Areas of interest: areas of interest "Soccer Field"
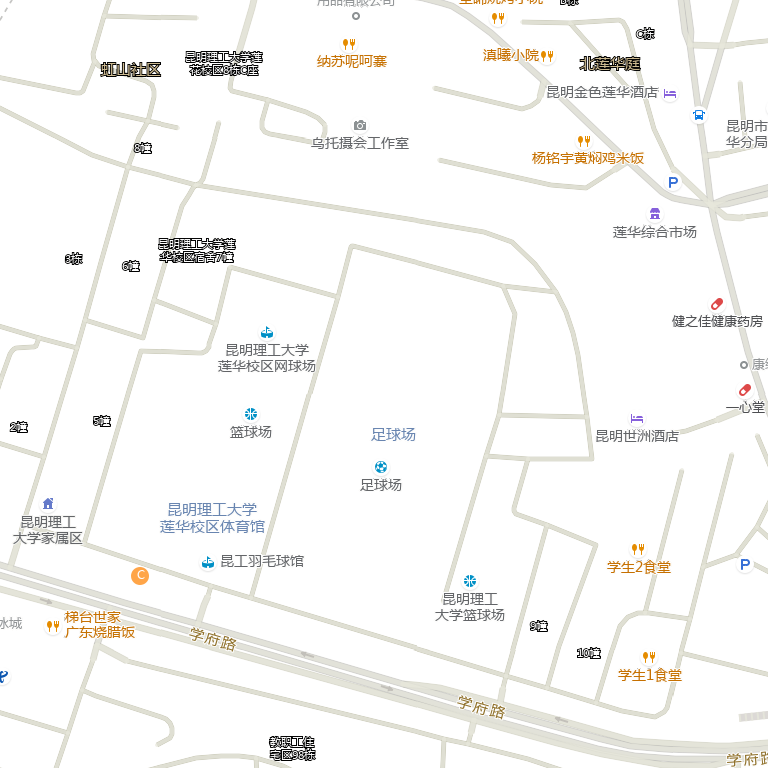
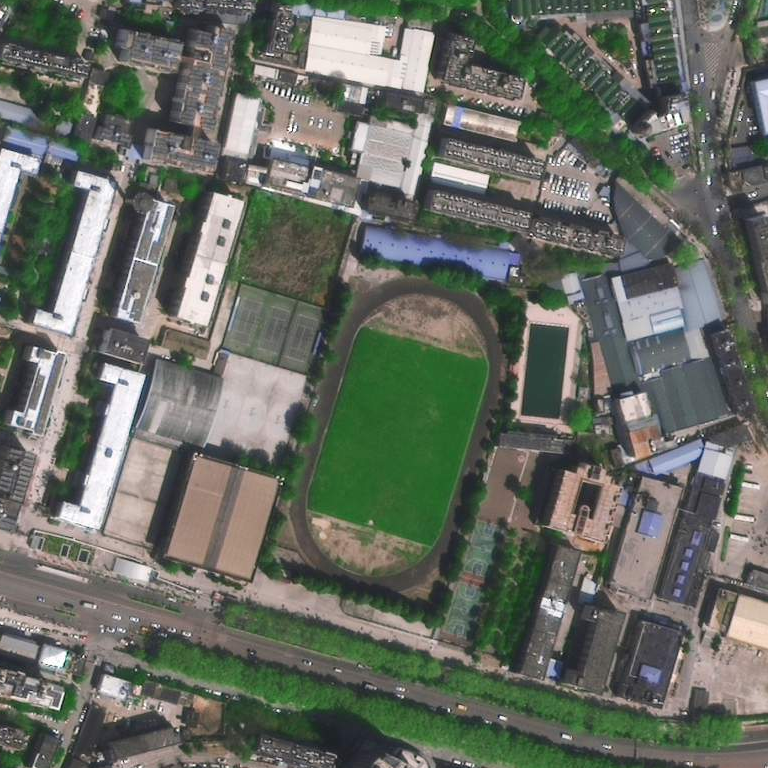